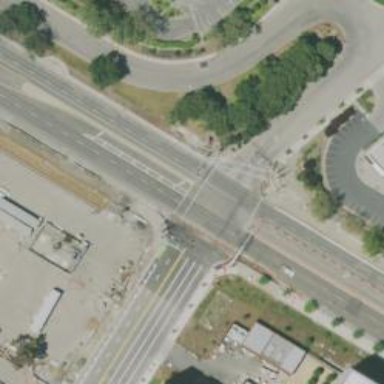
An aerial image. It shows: Solid stop line on the road.